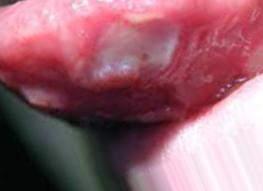
Condition: Mouth Ulcer